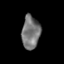
Tissue: skin
Cell type: Epithelial cells
Senescence score: 0.2576
Nuclear area (px): 591
Mean DAPI intensity: 117.883